Current action and preconditions to check: trajectory_clear

Your task: For each precondition in the list above, predict whether it will hold at this action.

Consider the current scene as observed from the mobile robot's camera, and analyze the predicted future states of all dynamic agents (e.g., people, animals, vehicles, or any moving entities) within the NEXT SECOND.

IMPORTANT: Only answer "very likely" if you are absolutely certain—based on strong, clear evidence—that a dynamic agent will violate the precondition in the predicted future state. Do NOT answer "very likely" for unlikely, ambiguous, or low-probability risks.

Ask yourself for each precondition: Is there a high probability, with clear and convincing evidence, that the predicted future states of any dynamic agent will interfere with the predicted future state of the currently executing action within the NEXT SECOND, causing that precondition to fail?

Assess the risk level based on these predictions. Use "likely" or "very likely" if motions create a clear risk of interference.

Use "neutral" or "improbable" if agents are nearby but their predicted paths are clearly diverging or non-conflicting.

Failure Risk Categories: "very improbable", "improbable", "neutral", "likely", "very likely"

Answer Format: Output ONLY the probability_of_failure value from these categories: "very improbable", "improbable", "neutral", "likely", "very likely"

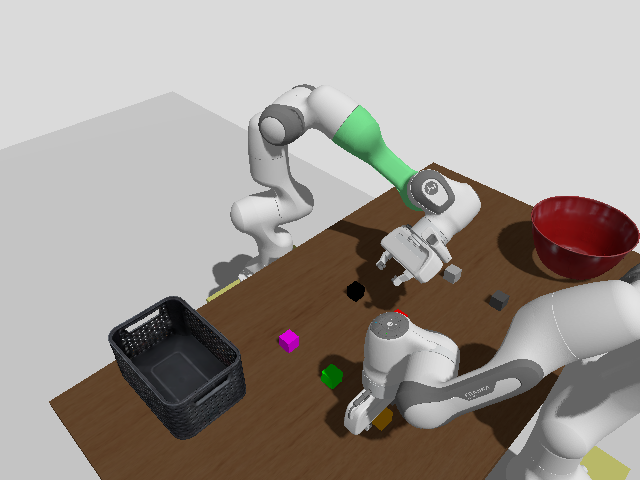

Answer: very improbable